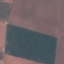
Land use / land cover: AnnualCrop